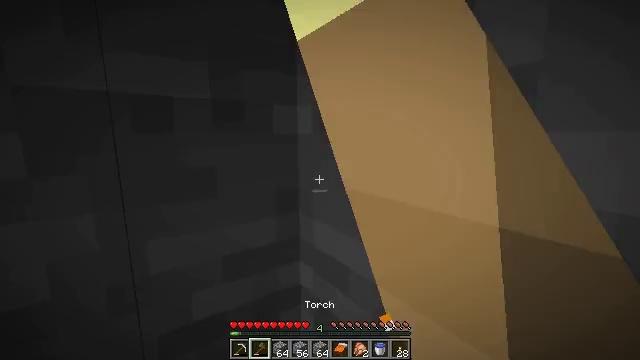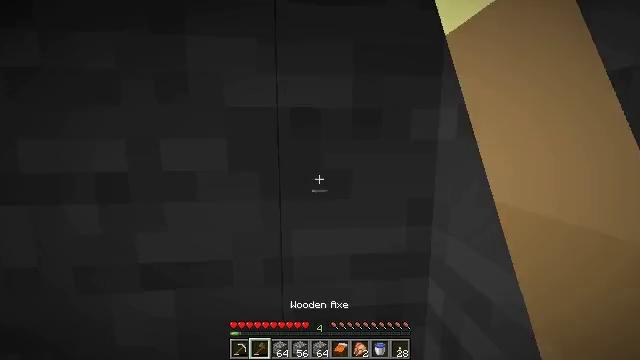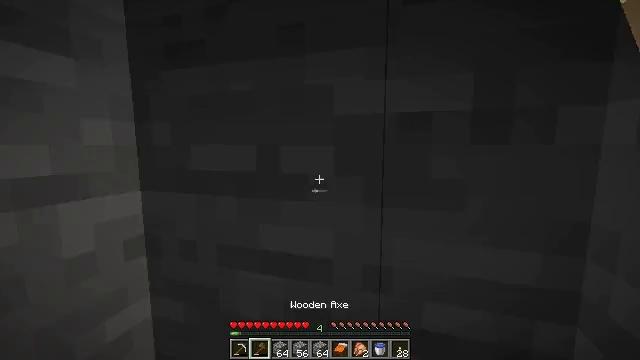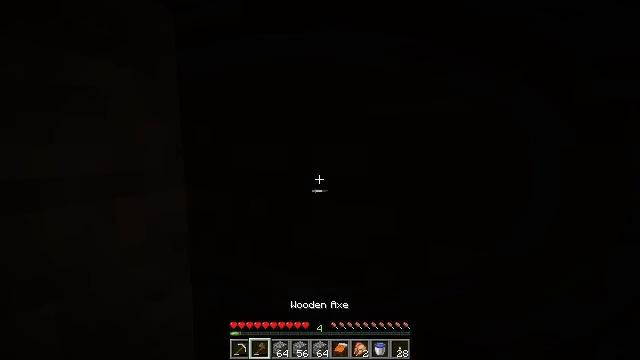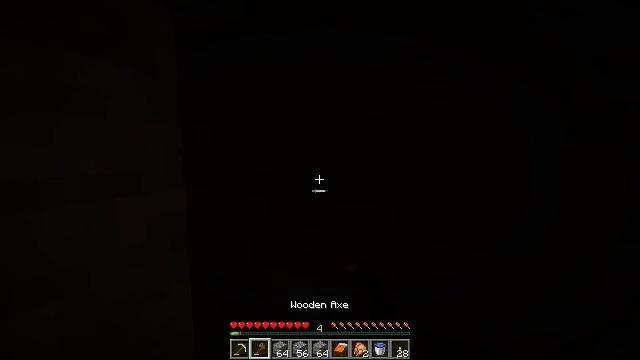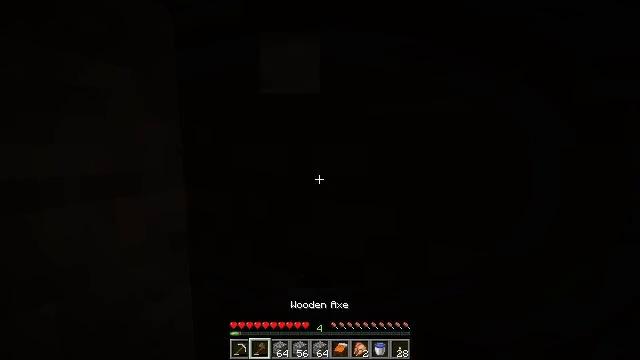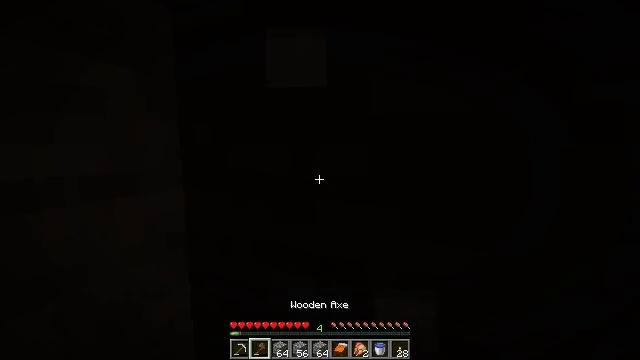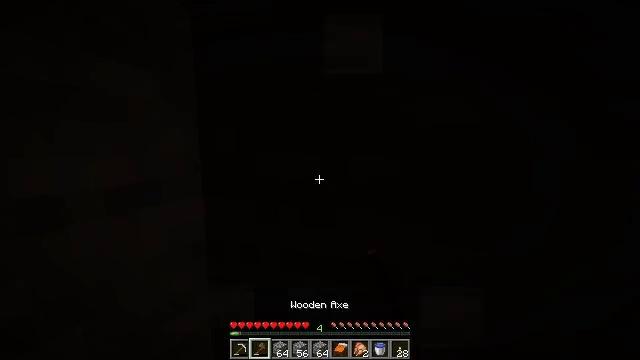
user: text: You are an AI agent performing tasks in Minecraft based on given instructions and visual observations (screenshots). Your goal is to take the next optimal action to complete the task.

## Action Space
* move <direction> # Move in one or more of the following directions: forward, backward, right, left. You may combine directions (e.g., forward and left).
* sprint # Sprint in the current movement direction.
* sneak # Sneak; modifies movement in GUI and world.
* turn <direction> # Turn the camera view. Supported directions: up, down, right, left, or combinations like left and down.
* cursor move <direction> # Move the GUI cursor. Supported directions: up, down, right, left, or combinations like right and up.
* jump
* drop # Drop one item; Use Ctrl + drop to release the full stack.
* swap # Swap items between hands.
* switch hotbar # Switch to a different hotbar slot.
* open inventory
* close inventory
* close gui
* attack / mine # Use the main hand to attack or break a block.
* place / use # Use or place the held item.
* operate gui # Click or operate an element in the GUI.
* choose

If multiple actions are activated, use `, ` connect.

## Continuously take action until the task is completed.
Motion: motion action
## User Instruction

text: Destroy the wall torch to gather it.
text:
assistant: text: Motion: turn left and up, switch to hotbar 2
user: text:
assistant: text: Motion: turn left and up
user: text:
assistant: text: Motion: turn left, attack / mine
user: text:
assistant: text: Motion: attack / mine
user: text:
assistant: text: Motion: attack / mine
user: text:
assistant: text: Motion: move left, turn right, attack / mine
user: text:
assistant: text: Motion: move left, turn right, attack / mine
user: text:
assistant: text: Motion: attack / mine